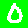
Digit: 0